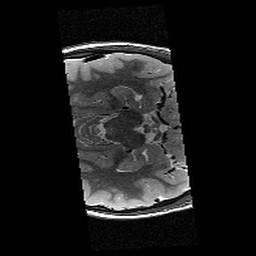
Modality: T2w
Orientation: axial
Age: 11
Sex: female
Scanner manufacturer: siemens
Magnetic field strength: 3 T
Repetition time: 9.23 s
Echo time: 0.067 s